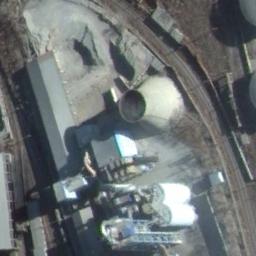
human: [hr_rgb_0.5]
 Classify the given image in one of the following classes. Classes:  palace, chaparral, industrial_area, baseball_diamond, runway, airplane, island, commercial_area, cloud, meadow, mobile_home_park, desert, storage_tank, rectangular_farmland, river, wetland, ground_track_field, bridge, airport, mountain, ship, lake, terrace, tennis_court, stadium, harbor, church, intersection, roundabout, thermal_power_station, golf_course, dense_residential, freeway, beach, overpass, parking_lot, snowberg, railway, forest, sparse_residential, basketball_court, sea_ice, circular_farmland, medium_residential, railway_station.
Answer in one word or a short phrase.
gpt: thermal_power_station